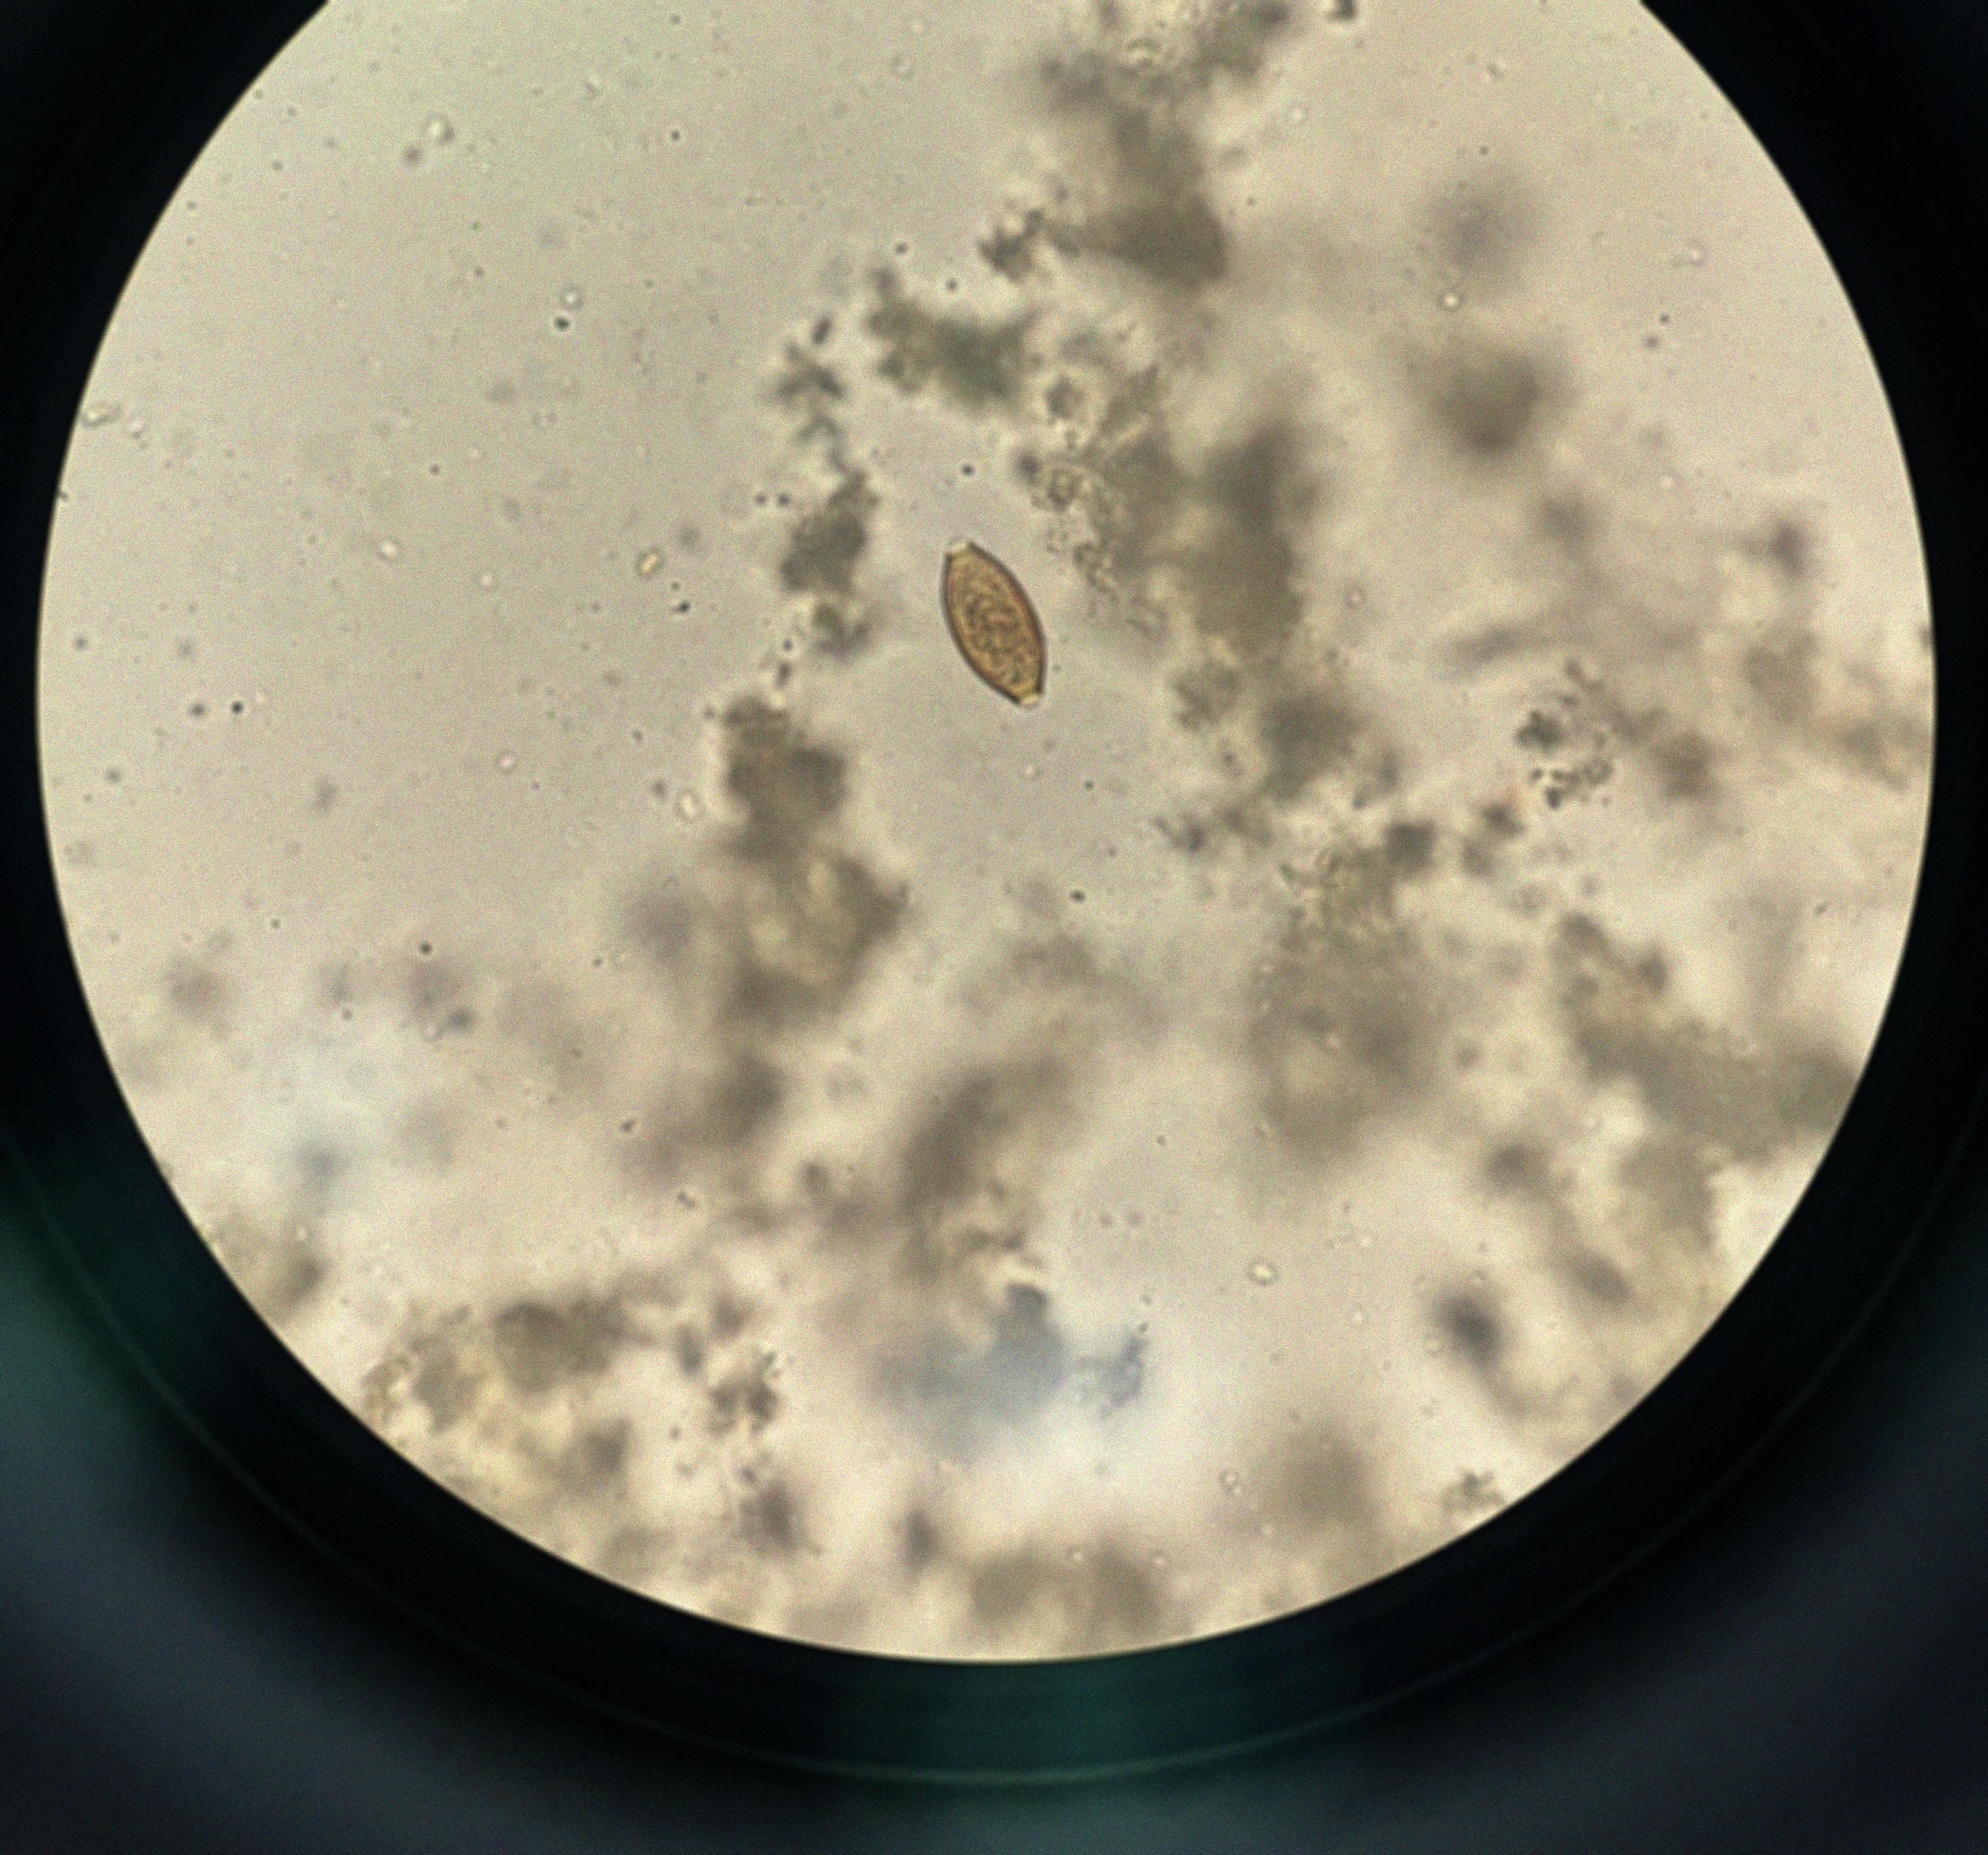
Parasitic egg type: Trichuris trichiura